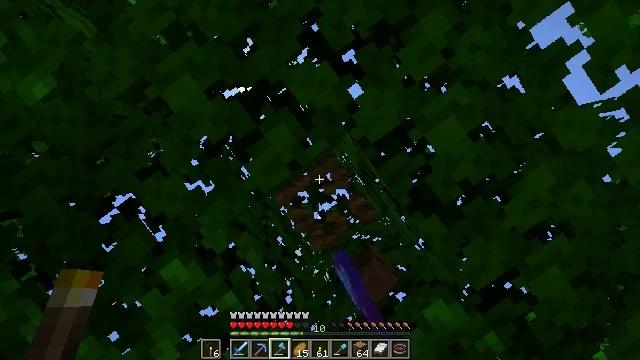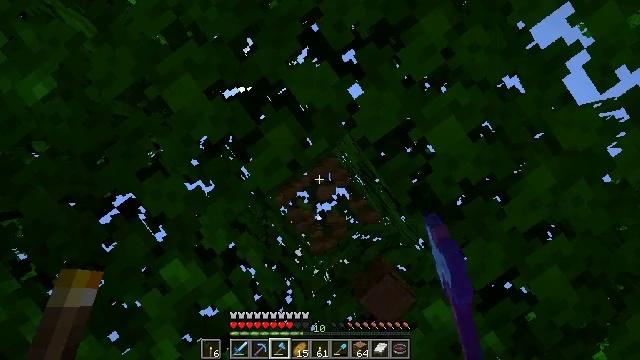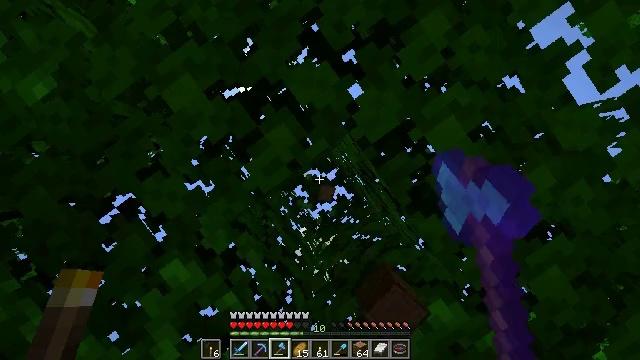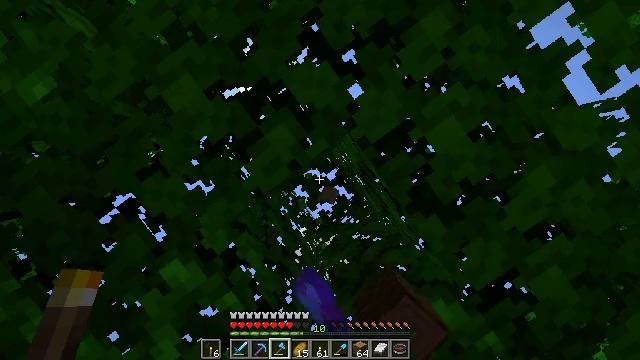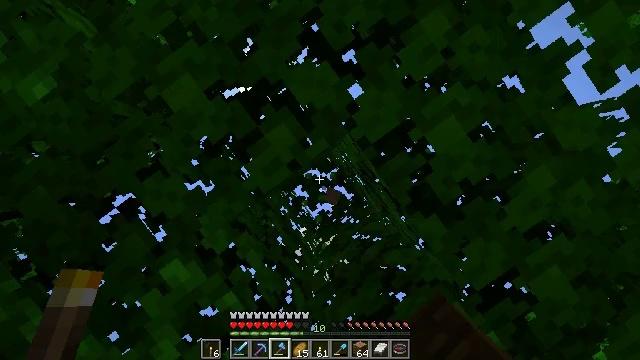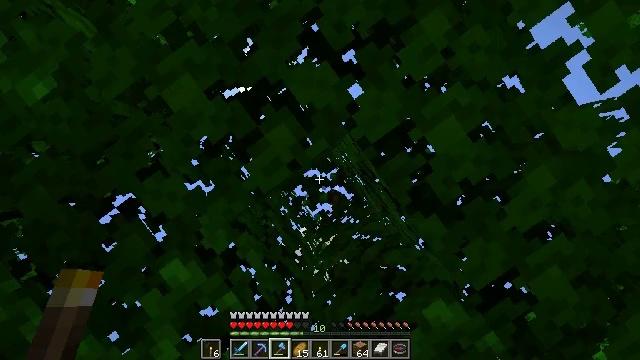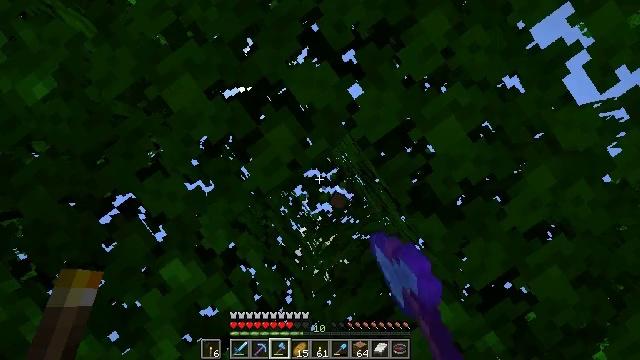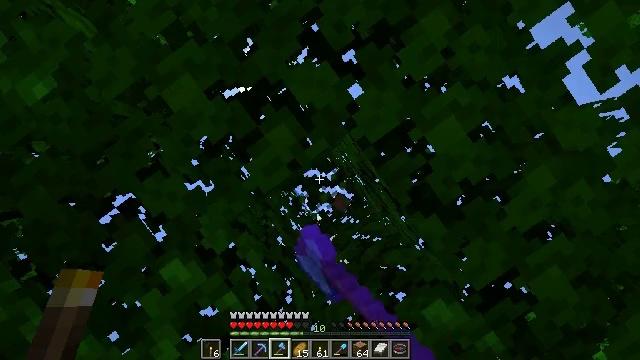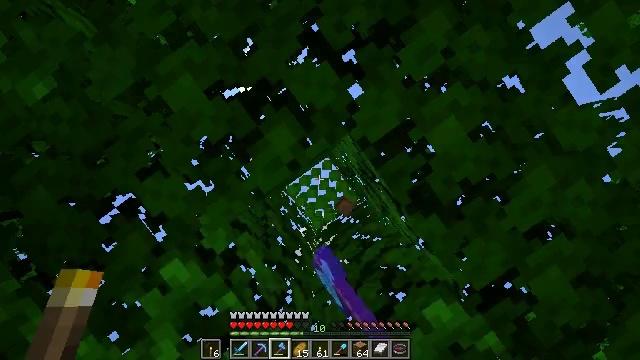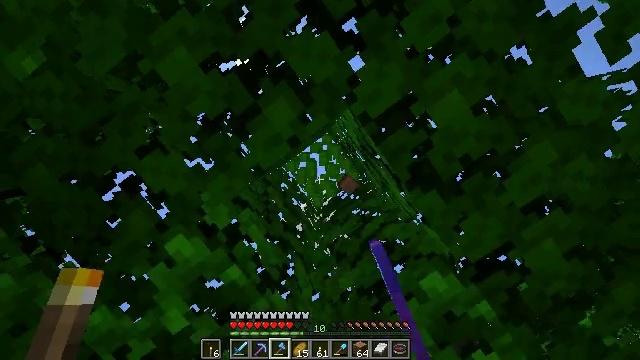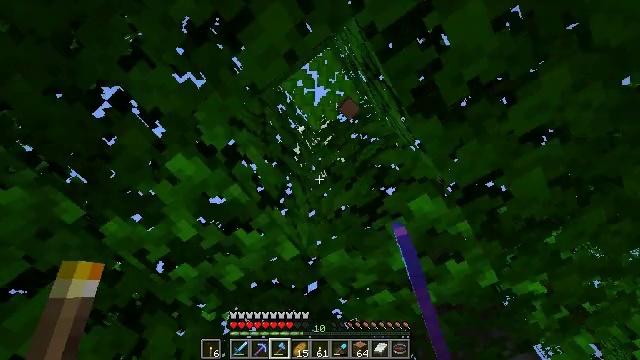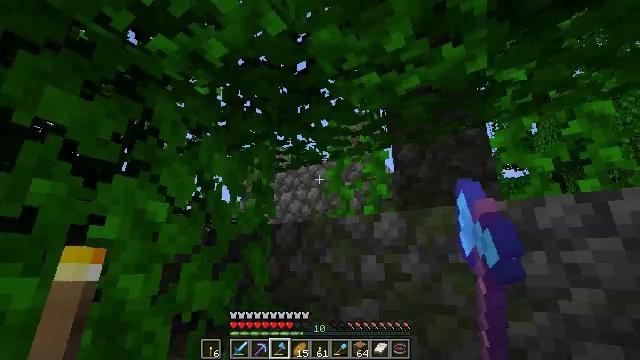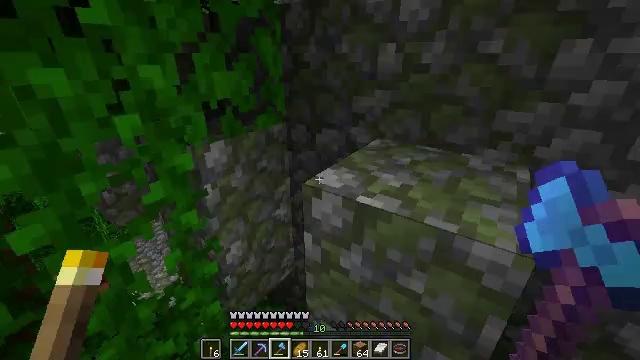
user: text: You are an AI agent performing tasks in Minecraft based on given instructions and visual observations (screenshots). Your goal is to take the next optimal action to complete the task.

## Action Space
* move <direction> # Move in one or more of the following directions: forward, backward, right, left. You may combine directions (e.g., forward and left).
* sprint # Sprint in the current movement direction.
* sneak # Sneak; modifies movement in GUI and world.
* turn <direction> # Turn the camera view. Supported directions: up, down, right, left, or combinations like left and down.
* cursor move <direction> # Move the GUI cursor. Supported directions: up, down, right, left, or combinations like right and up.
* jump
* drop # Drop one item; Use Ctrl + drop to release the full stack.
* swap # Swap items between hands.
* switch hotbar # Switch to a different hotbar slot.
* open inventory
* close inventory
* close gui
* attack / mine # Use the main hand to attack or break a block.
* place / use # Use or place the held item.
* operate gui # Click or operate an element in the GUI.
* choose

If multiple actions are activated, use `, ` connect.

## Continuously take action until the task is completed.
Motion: motion action
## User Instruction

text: Gather jungle leaves from the tree.
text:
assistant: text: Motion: attack / mine
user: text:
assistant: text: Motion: attack / mine
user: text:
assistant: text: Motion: attack / mine
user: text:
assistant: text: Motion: attack / mine
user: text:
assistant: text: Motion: attack / mine
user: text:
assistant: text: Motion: attack / mine
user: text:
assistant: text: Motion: attack / mine
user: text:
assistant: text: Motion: attack / mine
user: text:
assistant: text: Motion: turn down, attack / mine
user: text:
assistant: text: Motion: turn right and down
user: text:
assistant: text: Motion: turn right and down
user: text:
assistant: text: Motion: turn left and down
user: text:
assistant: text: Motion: no_op